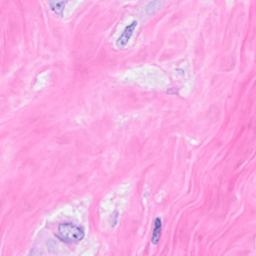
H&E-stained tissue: Breast